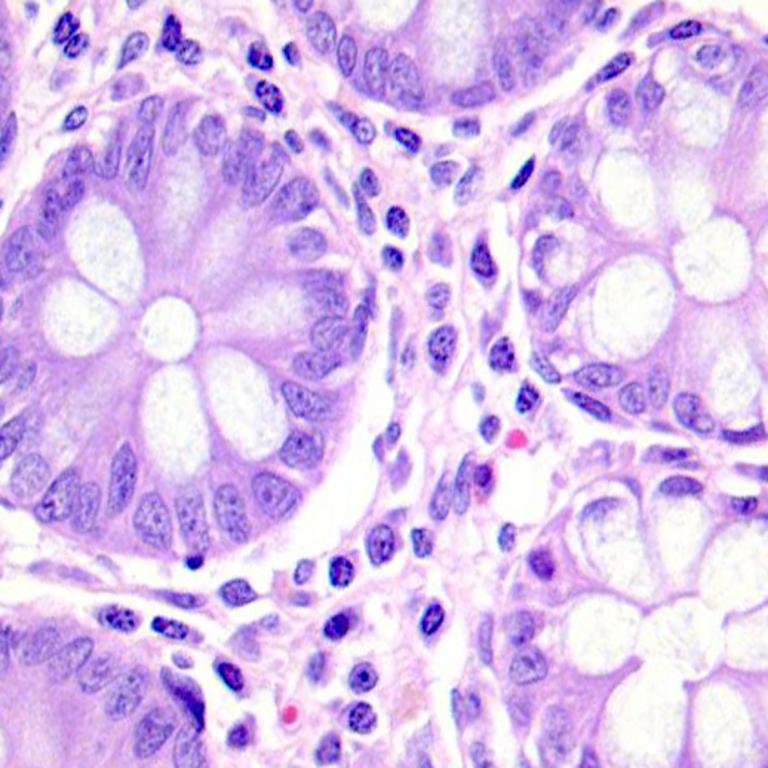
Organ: colon
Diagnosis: benign